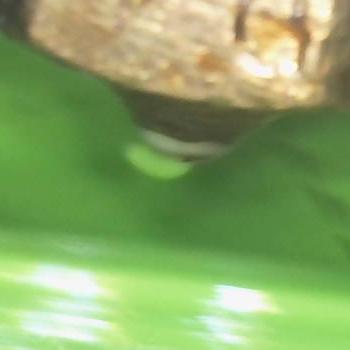
Flow rate: 252%